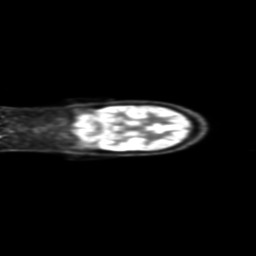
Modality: PET
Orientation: coronal
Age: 44
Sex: male
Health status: ill